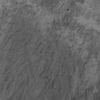
Label: not_dusty